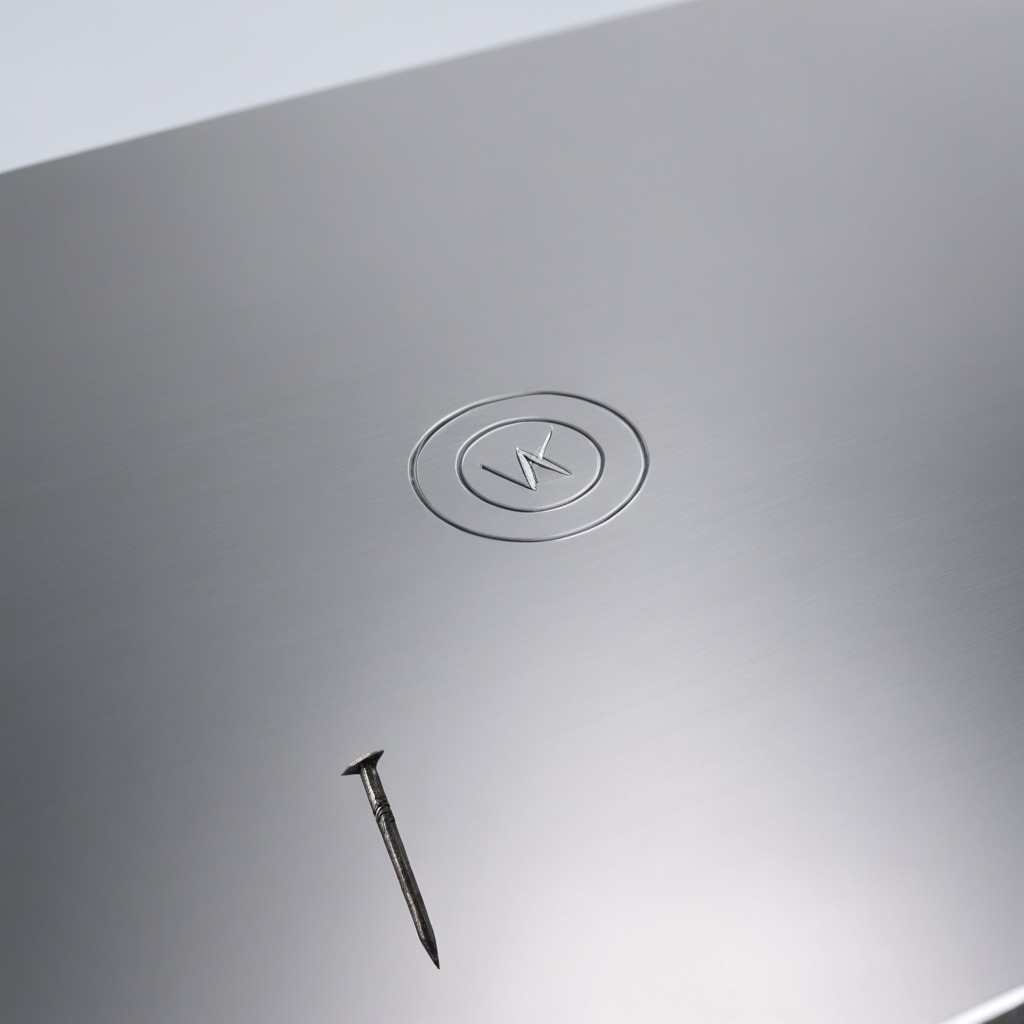
An iron nail is lying on a stainless steel table in a high-end prototyping lab.